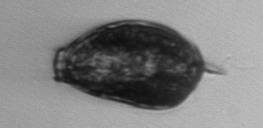
Label: Prorocentrum_micans